Question: I am struggling with text fields in Flask. What I want to achieve is line wrapping in the HTML forms. I tried different suggestions that I found in related HTML-threads but without luck.
E.g., let's assume I have a simple flask app with a text field, and I want to wrap the text instead of extending to the right:

My flask app looks like this:
'''
from flask import Flask, render_template, request
from wtforms import Form, TextField, validators
app = Flask(__name__)
class ReviewForm(Form):
moviereview = TextField('My Review: ', [validators.DataRequired()])
@app.route('/')
def index():
form = ReviewForm(request.form, csrf_enabled=False)
return render_template('reviewform.html', form=form)
if __name__ == '__main__':
app.run(debug=True)
'''
And the template that it should render is written like this:
'./templates/reviewform.html'
'''
<!doctype html>
<html>
<head>
</head>
<body>
<form method=post action="/results">
<dl>
{{ form.review(style="padding: 0 0 100px 0; cols='5'; wrap='soft'") }}
</dl>
<div style='padding-left:40px;'>
<input type=submit value='Submit' name='submit_btn'>
</div>
</form>
</body>
</html>
'''
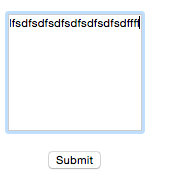
Answer: The 'TextField' is actually an 'input' with 'type="text"', which itself doesn't support word wrap. The 'cols' and 'wrap' are not working at all. I think what you need is 'TextAreaField':
'''
from wtforms import Form, TextAreaField, validators
class ReviewForm(Form):
review = TextAreaField('My Review: ', [validators.DataRequired()])
'''
This will make a 'textarea' that has very good word-wrap support.